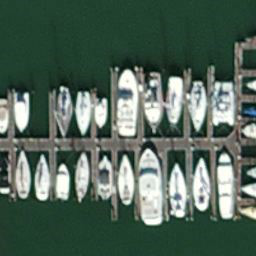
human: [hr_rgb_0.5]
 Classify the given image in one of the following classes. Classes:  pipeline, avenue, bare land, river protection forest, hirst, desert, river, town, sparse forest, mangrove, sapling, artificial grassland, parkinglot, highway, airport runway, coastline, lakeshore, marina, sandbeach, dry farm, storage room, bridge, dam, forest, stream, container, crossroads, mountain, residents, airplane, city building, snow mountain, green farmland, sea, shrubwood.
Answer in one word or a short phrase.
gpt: marina